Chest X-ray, PA view. Patient: 56 years old, sex M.
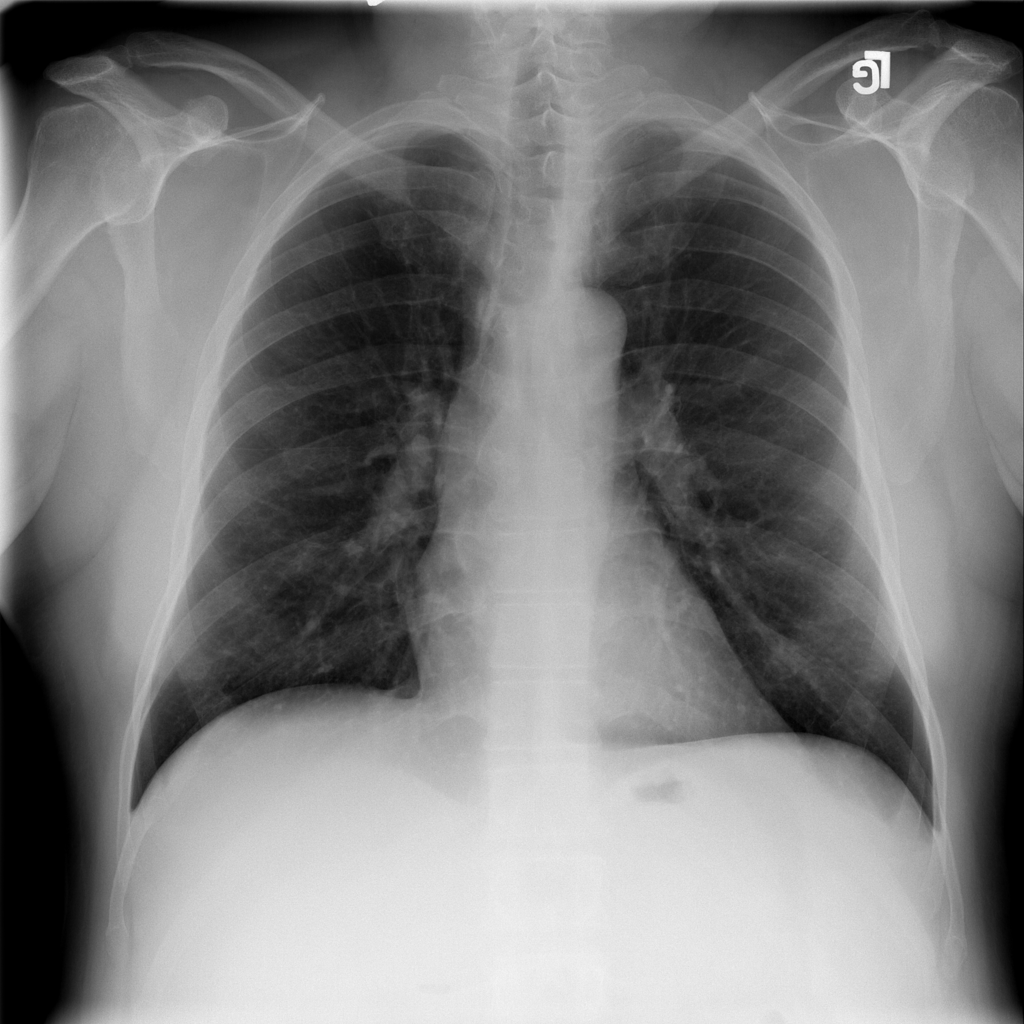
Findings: No Finding